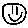
Label: smiley face